Interaction volume radius: 5 \u00c5
Interaction volume height: 45 \u00c5
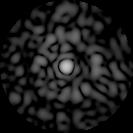
Disorder parameter: 0.842